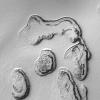
Atmospheric dust classification: not_dusty